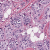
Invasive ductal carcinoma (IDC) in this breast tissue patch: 1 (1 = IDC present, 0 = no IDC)